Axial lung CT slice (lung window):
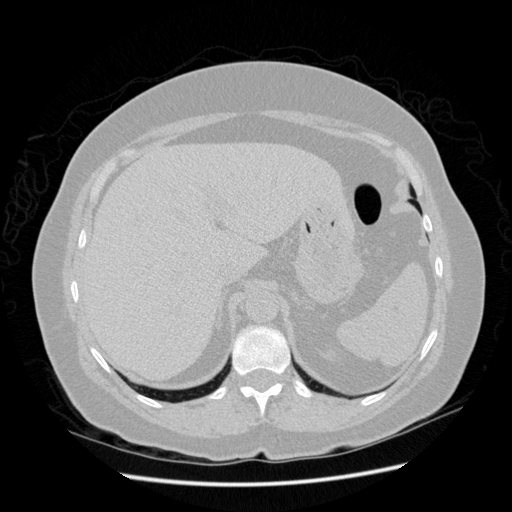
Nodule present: no